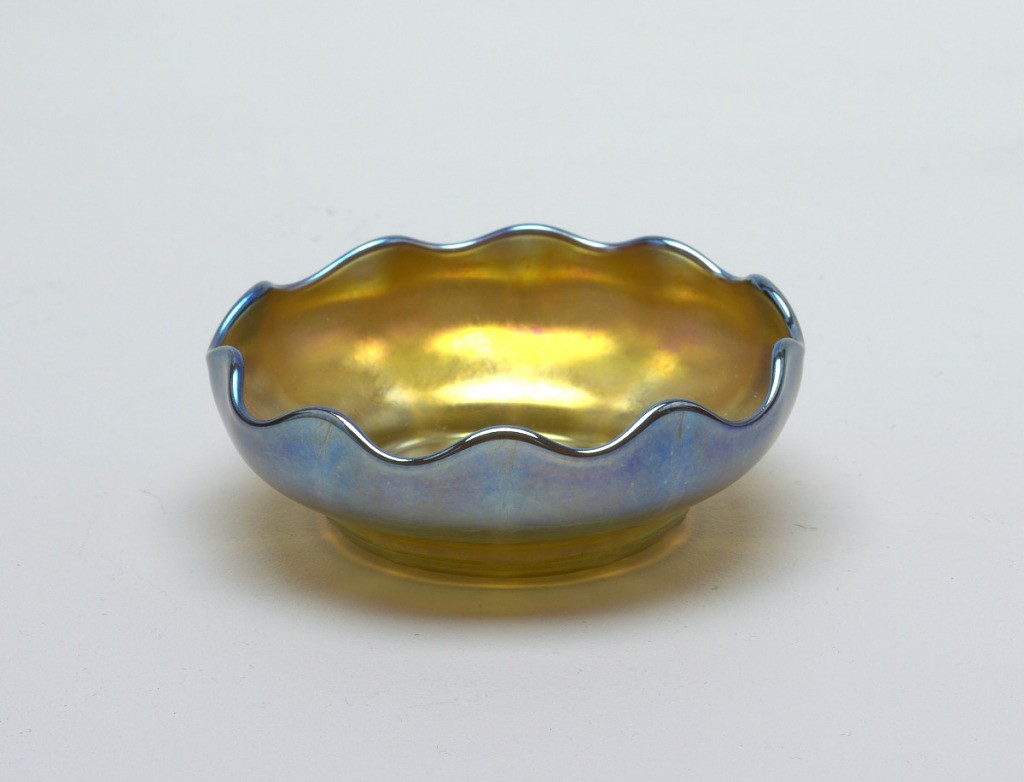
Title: Dish
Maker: Louis Comfort Tiffany, American, 1848–1933
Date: ca. 1900
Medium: Favrile glass
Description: Iridescent gold. Low, curved walls with undulating rim and slight rib on each of the ten undulations. Broad, low base.